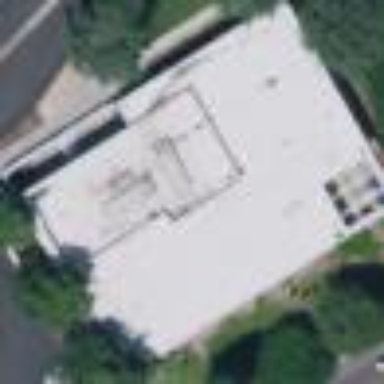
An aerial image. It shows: Industrial building.